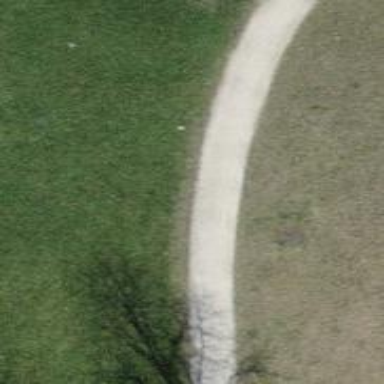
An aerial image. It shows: Unpaved footway with grade2 track type.